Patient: sex M, age 73
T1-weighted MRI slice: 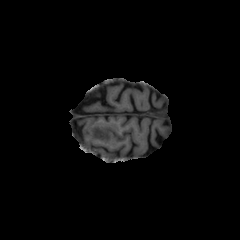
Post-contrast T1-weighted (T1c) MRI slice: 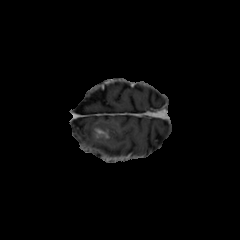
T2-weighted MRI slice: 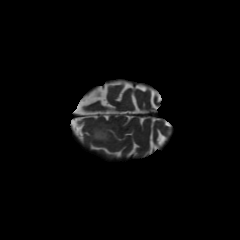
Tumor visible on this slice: yes
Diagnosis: Glioblastoma, IDH-wildtype
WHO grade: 4